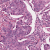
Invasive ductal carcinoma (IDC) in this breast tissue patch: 1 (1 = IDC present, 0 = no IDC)